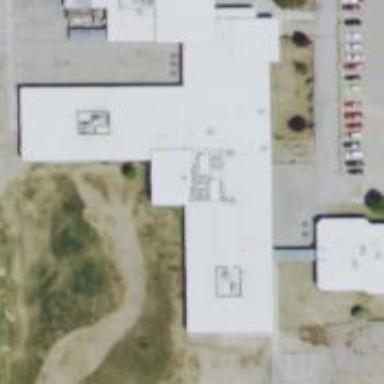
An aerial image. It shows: School building.